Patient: sex F, age 75
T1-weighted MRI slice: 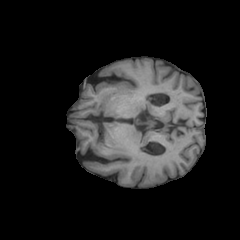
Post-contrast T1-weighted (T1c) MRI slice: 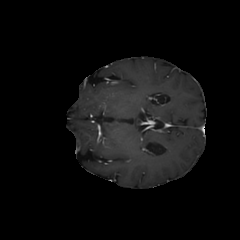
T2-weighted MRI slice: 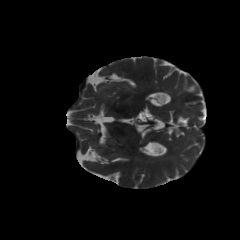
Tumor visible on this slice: no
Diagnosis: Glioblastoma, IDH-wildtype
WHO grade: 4